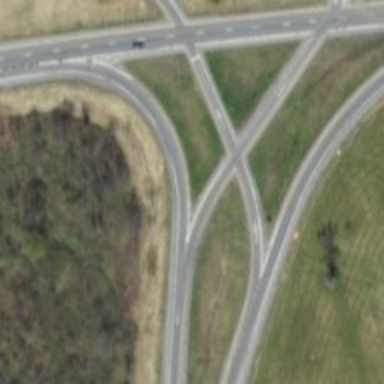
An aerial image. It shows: Trunk link highway.